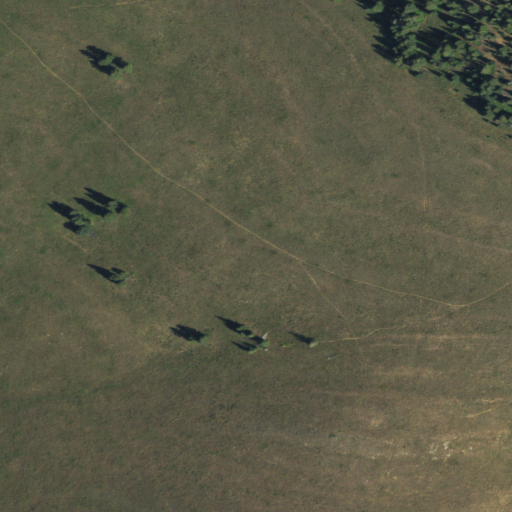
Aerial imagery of plain(s) in Colorado named Doctor Park containing shrub, grassland, and evergreen forest